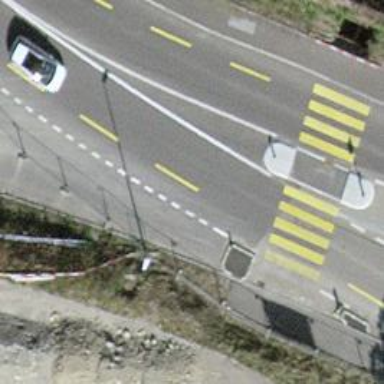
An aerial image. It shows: Secondary road with asphalt surface. There is separate sidewalk and dedicated cycle lane on the left.